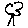
Label: tree